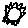
Label: sun